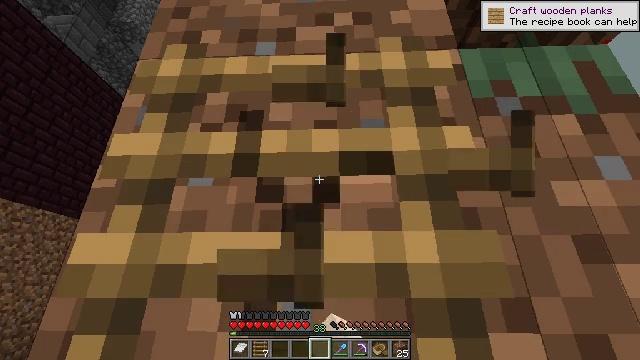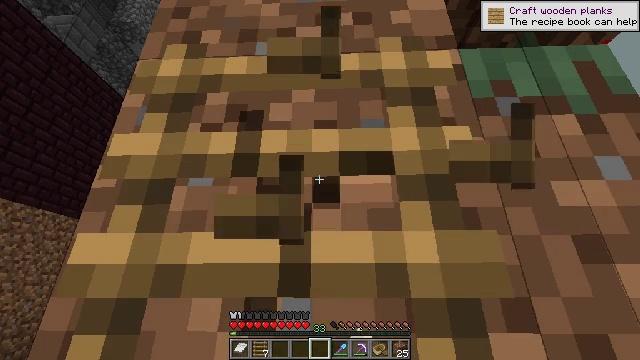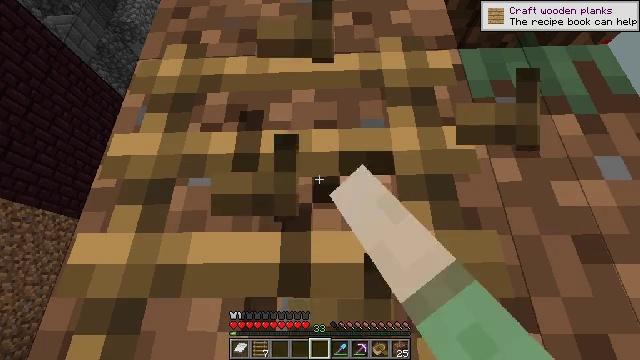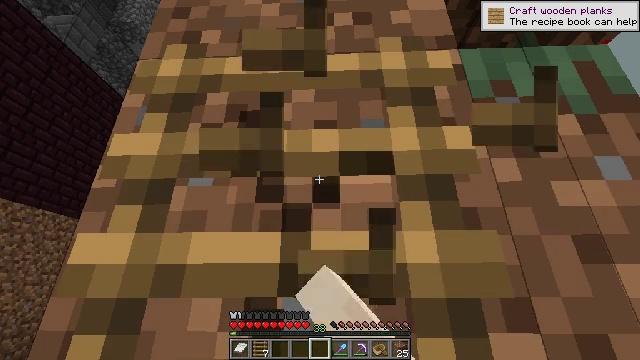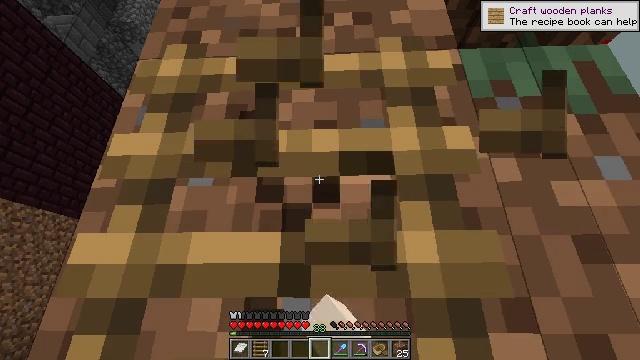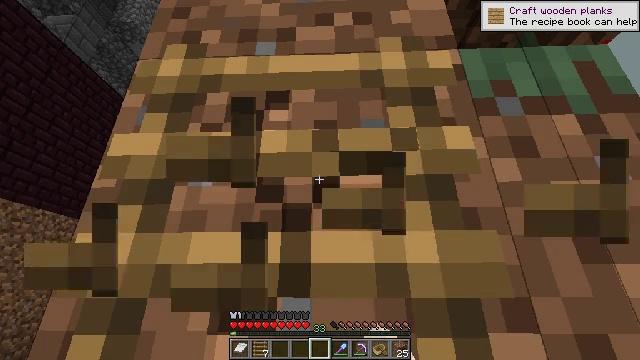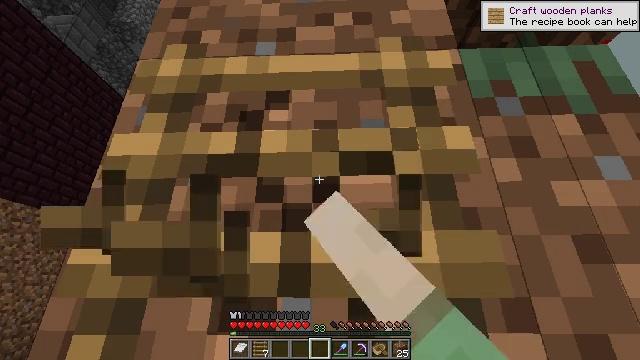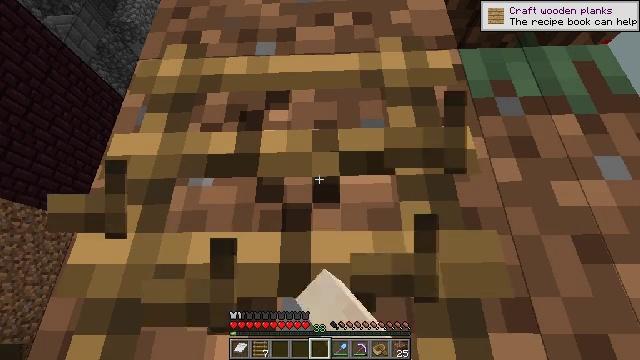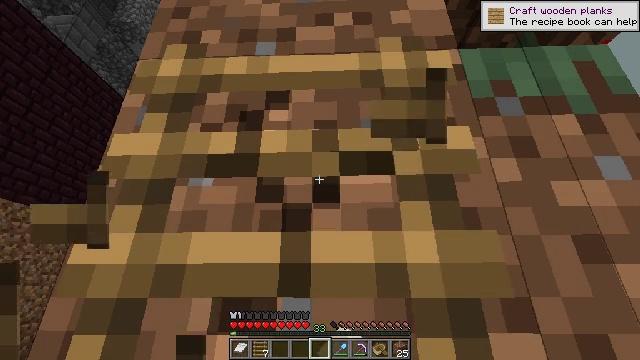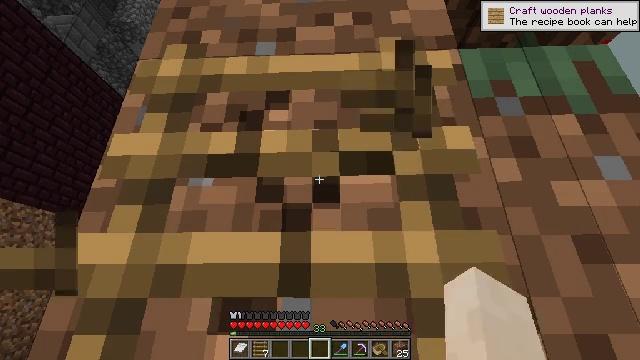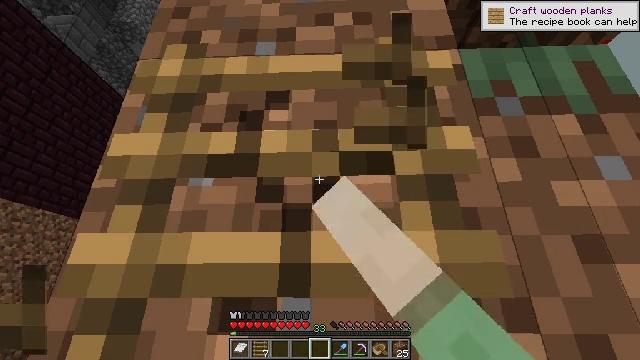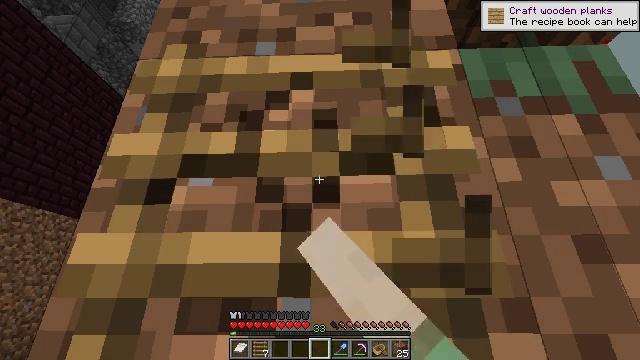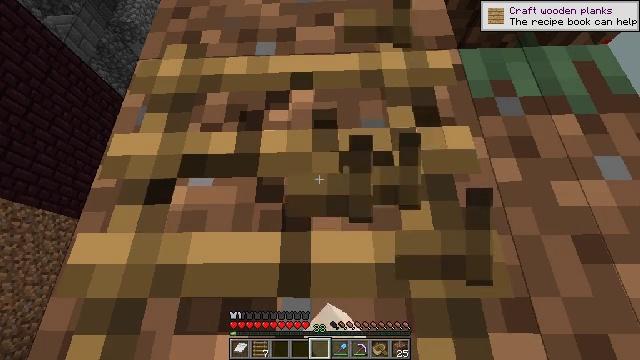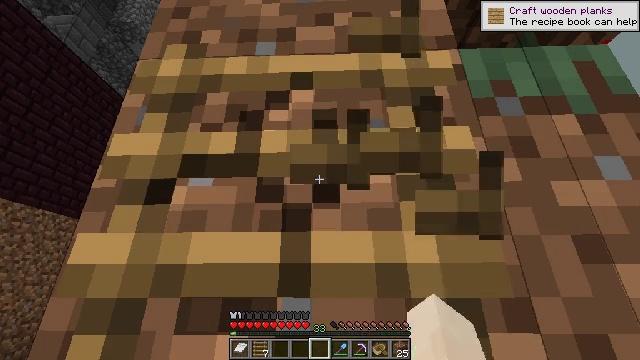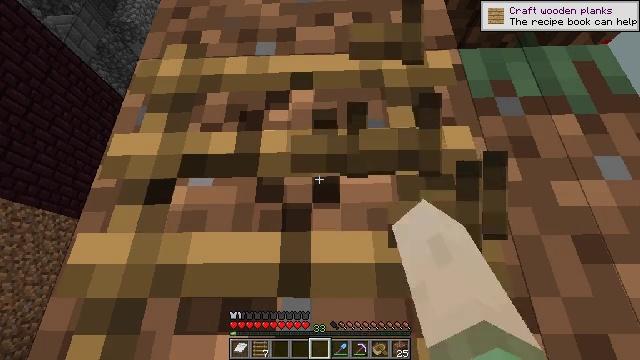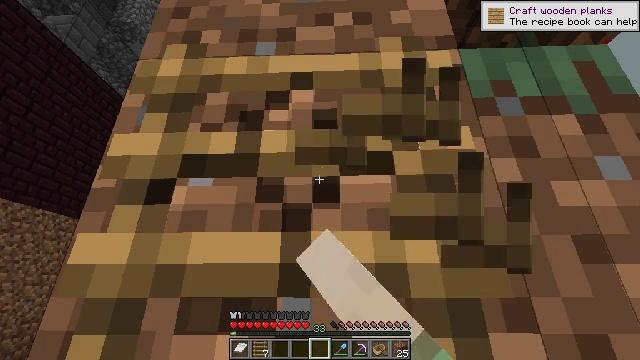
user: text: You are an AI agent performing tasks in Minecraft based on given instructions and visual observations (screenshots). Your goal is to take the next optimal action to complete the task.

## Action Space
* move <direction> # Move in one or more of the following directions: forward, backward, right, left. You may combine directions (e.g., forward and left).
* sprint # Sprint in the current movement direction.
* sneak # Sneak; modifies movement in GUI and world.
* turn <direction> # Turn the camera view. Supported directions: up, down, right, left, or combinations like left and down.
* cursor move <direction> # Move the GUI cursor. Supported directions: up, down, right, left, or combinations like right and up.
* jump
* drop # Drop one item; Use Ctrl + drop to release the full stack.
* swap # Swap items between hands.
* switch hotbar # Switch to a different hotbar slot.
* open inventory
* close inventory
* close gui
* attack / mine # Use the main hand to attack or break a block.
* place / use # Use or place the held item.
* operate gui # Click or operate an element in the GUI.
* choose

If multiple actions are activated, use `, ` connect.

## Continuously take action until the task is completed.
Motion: motion action
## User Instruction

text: Collect the ladder block.
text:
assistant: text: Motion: sneak, attack / mine
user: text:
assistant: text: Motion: sneak, attack / mine
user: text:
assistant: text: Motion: sneak, attack / mine
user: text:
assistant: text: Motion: sneak, attack / mine
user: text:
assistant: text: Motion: sneak, attack / mine
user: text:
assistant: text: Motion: sneak, attack / mine
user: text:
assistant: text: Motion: sneak, attack / mine
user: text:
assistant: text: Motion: sneak, attack / mine
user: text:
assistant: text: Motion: sneak, attack / mine
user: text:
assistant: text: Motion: sneak, attack / mine
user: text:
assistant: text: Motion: sneak, attack / mine
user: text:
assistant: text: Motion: sneak, attack / mine
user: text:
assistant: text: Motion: sneak, attack / mine
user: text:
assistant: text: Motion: sneak, attack / mine
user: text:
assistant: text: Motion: sneak, attack / mine
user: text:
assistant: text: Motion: sneak, attack / mine
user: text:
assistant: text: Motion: sneak, attack / mine
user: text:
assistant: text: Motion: sneak, attack / mine
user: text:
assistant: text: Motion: sneak, attack / mine
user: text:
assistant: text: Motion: sneak, attack / mine
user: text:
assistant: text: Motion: sneak, attack / mine
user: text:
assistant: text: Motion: sneak, attack / mine
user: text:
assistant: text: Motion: sneak, attack / mine
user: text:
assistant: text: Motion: sneak, attack / mine
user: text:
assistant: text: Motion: sneak, attack / mine
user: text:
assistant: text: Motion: sneak, attack / mine
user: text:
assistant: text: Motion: sneak, attack / mine
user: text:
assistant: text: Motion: sneak, attack / mine
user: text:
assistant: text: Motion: sneak, attack / mine
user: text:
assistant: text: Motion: sneak, attack / mine